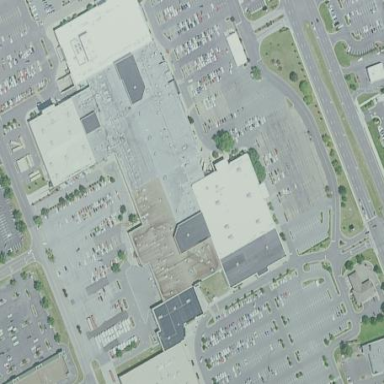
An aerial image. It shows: Retail area that is mall.